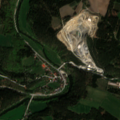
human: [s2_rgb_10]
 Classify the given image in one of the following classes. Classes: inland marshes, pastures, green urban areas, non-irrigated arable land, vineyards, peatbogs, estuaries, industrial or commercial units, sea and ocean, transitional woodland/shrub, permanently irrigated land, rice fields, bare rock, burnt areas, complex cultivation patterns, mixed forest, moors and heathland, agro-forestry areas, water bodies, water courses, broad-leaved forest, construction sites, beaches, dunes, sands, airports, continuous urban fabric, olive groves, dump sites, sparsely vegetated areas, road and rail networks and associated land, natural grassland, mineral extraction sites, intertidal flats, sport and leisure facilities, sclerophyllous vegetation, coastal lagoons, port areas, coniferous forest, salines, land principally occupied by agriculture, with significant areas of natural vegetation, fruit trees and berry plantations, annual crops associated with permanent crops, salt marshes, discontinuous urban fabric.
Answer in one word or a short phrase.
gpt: mineral extraction sites, non-irrigated arable land, complex cultivation patterns, coniferous forest